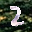
Label: 2